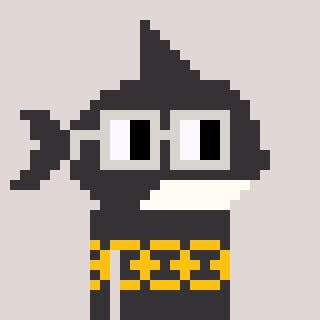
a pixel art character with square light gray glasses, a orca-shaped head and a grayscale-colored body on a warm background